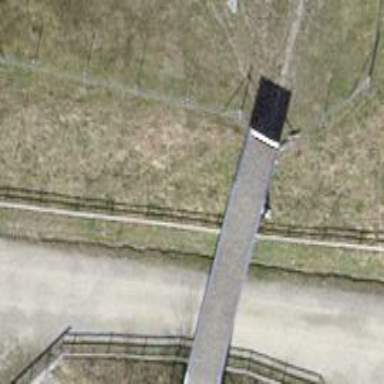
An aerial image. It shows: Fence is in the image.